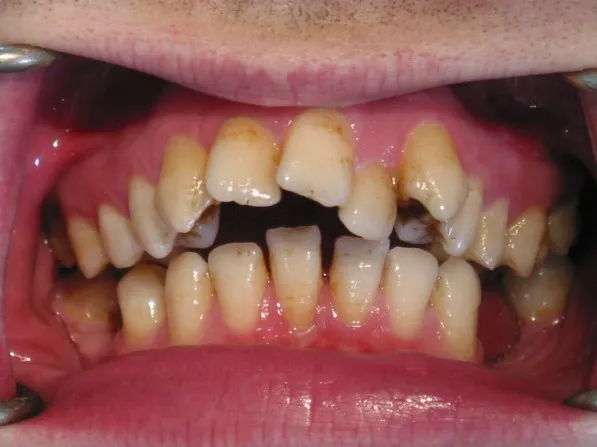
Intraoral view of the patient before treatment.
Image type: medical_photograph (other_medical_photograph)